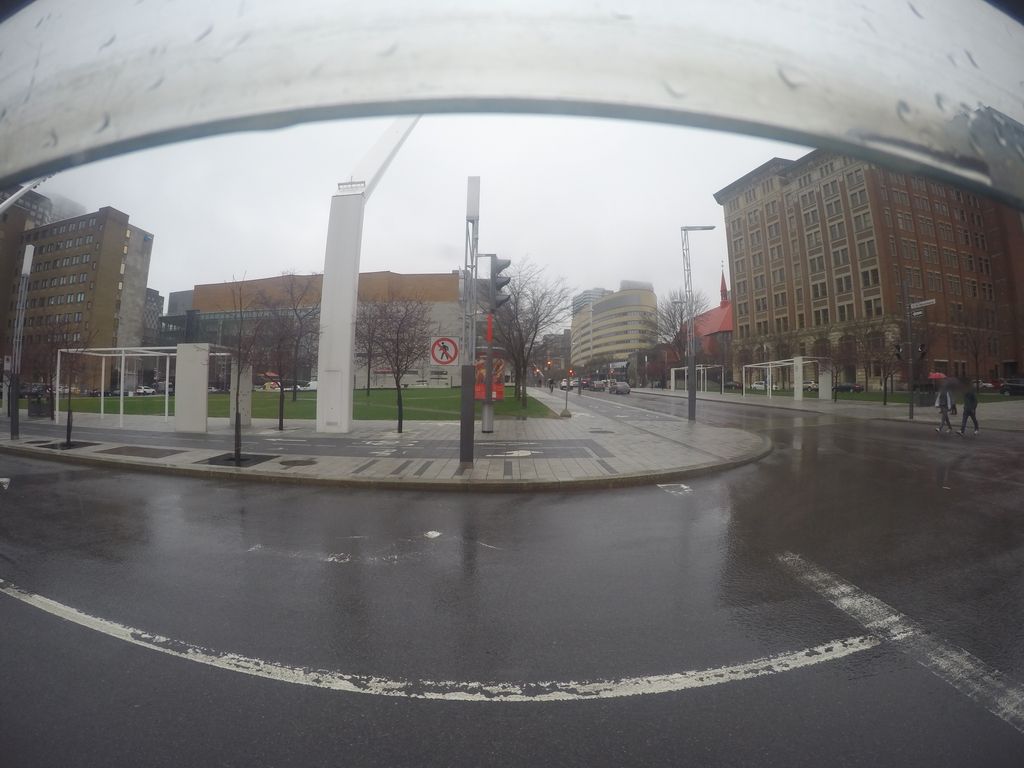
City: montreal